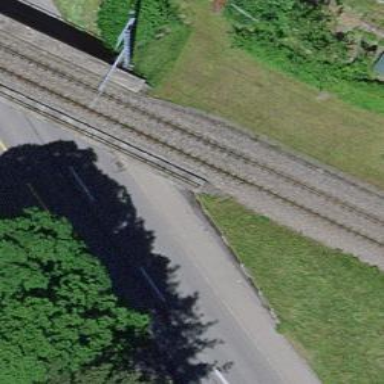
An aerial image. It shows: Railway bridge with electrified contact line. There is one track on the bridge.